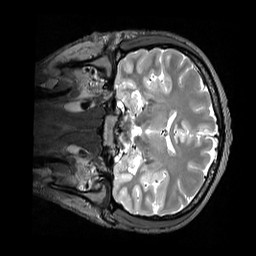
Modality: T2w
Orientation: coronal
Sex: male
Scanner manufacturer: siemens
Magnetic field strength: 3 T
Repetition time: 3.2 s
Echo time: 0.409 s